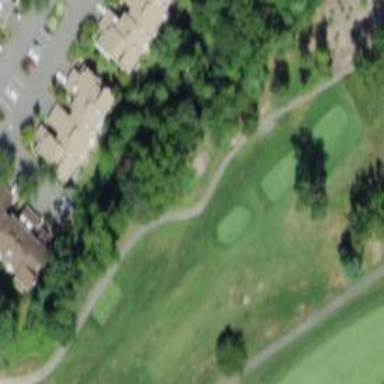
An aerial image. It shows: Pathway for golfing.